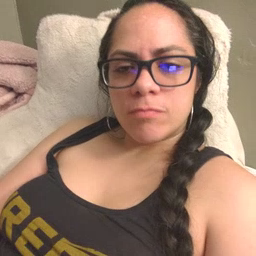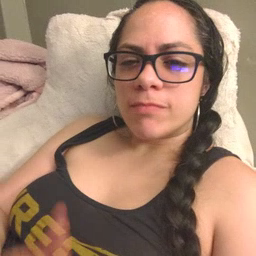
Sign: taste